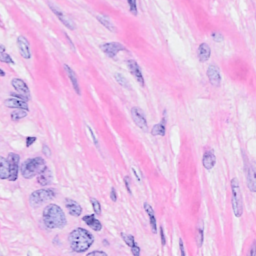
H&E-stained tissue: Breast